Question: I want to change DataGridTemplateColumn content style, here is DataGridTemplateColumn code:
'''
<DataGridTemplateColumn MaxWidth="50" MinWidth="30" CellStyle="{StaticResource CellStyle}">
<DataGridTemplateColumn.CellTemplate>
<DataTemplate>
<Label Style="{StaticResource FontAwesome}" Padding="0" VerticalAlignment="Center" HorizontalAlignment="Center" Cursor="Hand" MouseLeftButtonDown="LblEdit_MouseLeftButtonDown">
</Label>
</DataTemplate>
</DataGridTemplateColumn.CellTemplate>
</DataGridTemplateColumn>
'''
Here is CellStype code:
'''
<Style x:Key="CellStyle" TargetType="DataGridCell">
<Setter Property="BorderThickness" Value="0 0 1 0"/>
<Setter Property="BorderBrush" Value="#F6F6F6"/>
<Setter Property="Foreground" Value="#000"/>
<Setter Property="FontSize" Value="14" />
<Style.Triggers>
<Trigger Property="DataGridCell.IsSelected" Value="True">
<Setter Property="Background" Value="#FF5750" />
<Setter Property="Foreground" Value="#FFFFFF" />
</Trigger>
</Style.Triggers>
</Style>
'''

But the Label in DataTemplate not effect when row is select althought other cell is effect.
Any way to make it?
Thankyou!
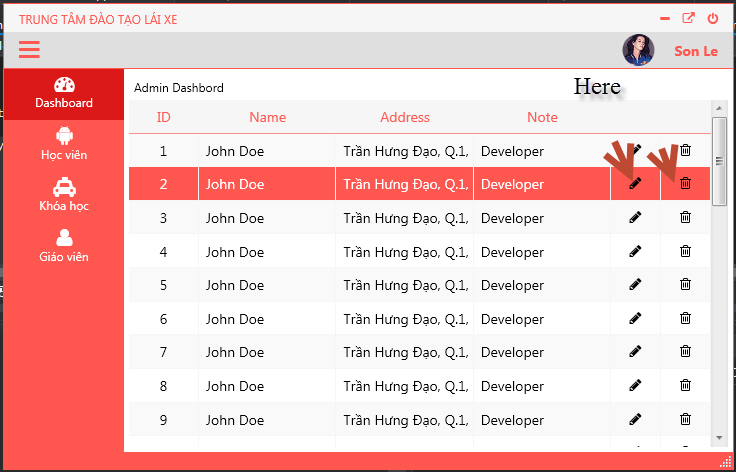
Answer: The trigger sets the foreground color of the 'DataGridCell' but not of the 'Label'. You can reference the foreground color in the 'Label' by adding this 'Foreground' attribute to it:
'''
<Label
Style="{StaticResource FontAwesome}"
Foreground="{Binding RelativeSource={RelativeSource FindAncestor, AncestorType=Control}, Path=Foreground}"
... />
'''